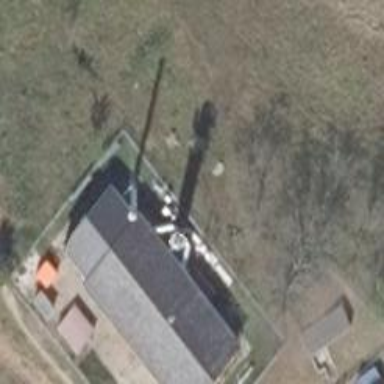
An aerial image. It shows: Communication tower.